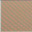
Piece: xx